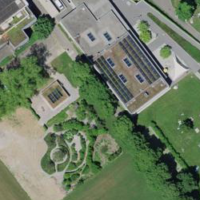
EUNIS habitat code: 53
Species observed at this site:
Anaphalis margaritacea
Scaeva pyrastri
Euphorbia cyparissias